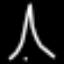
Label: The Eiffel Tower